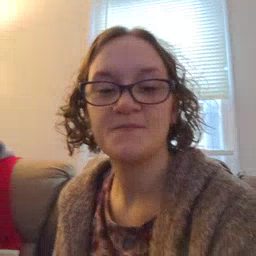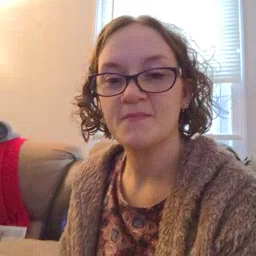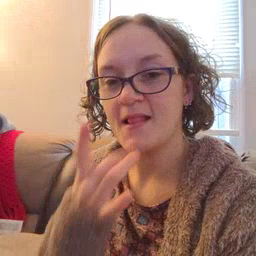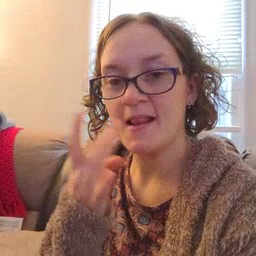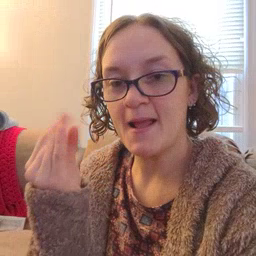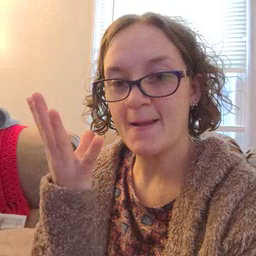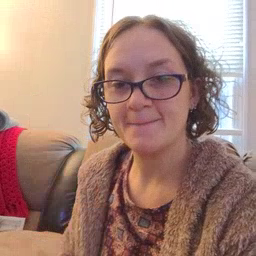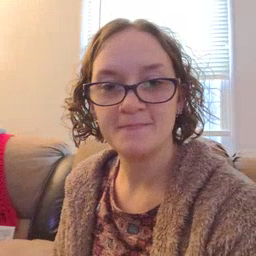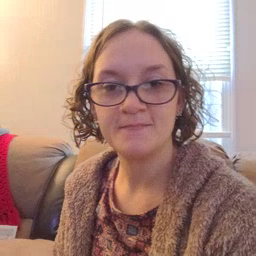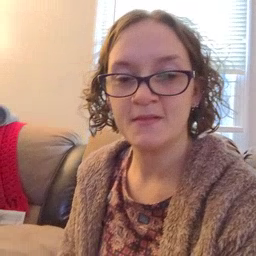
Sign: lamp